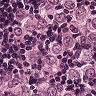
Metastatic tissue present: yes